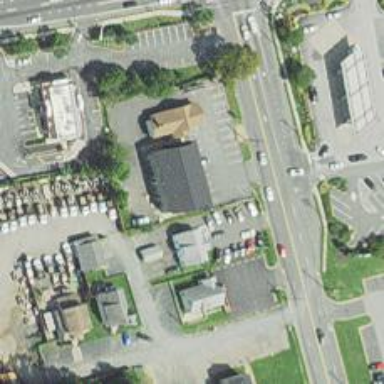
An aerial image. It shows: Convenience shop.